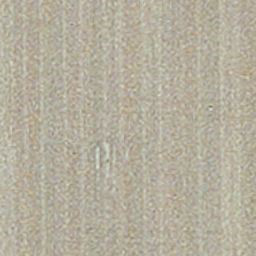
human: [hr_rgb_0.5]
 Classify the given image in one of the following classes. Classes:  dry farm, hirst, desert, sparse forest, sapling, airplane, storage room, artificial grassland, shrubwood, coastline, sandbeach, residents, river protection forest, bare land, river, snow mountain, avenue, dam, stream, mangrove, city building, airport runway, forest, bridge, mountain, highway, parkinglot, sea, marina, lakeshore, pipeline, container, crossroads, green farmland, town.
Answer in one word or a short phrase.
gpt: dry farm